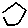
Label: hexagon